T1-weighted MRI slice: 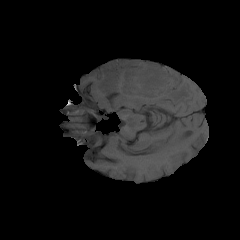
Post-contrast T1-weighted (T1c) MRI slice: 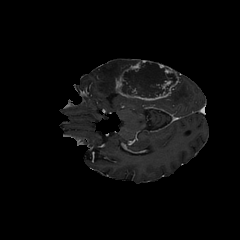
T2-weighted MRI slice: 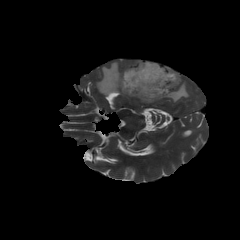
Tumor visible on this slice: yes